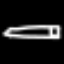
Label: pencil